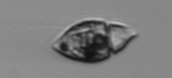
Label: Amphidinium